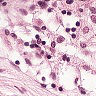
Metastatic tissue present: no